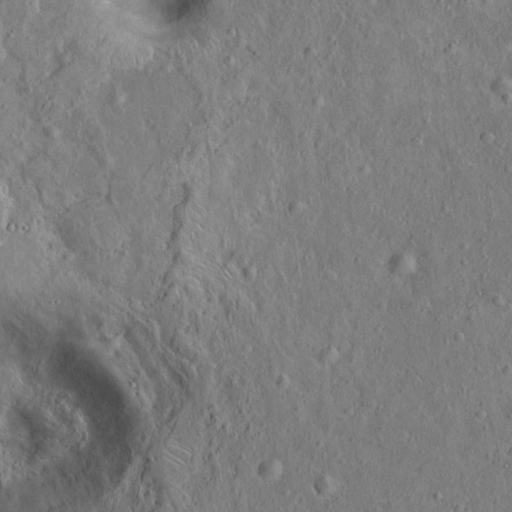
Classes present: Background, Cone